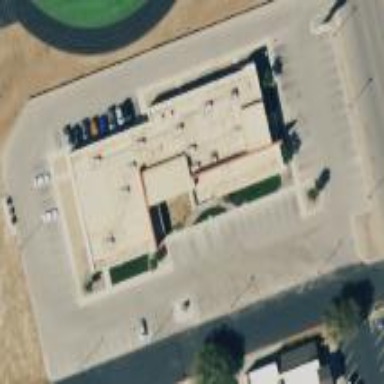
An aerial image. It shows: Healthcare clinic.